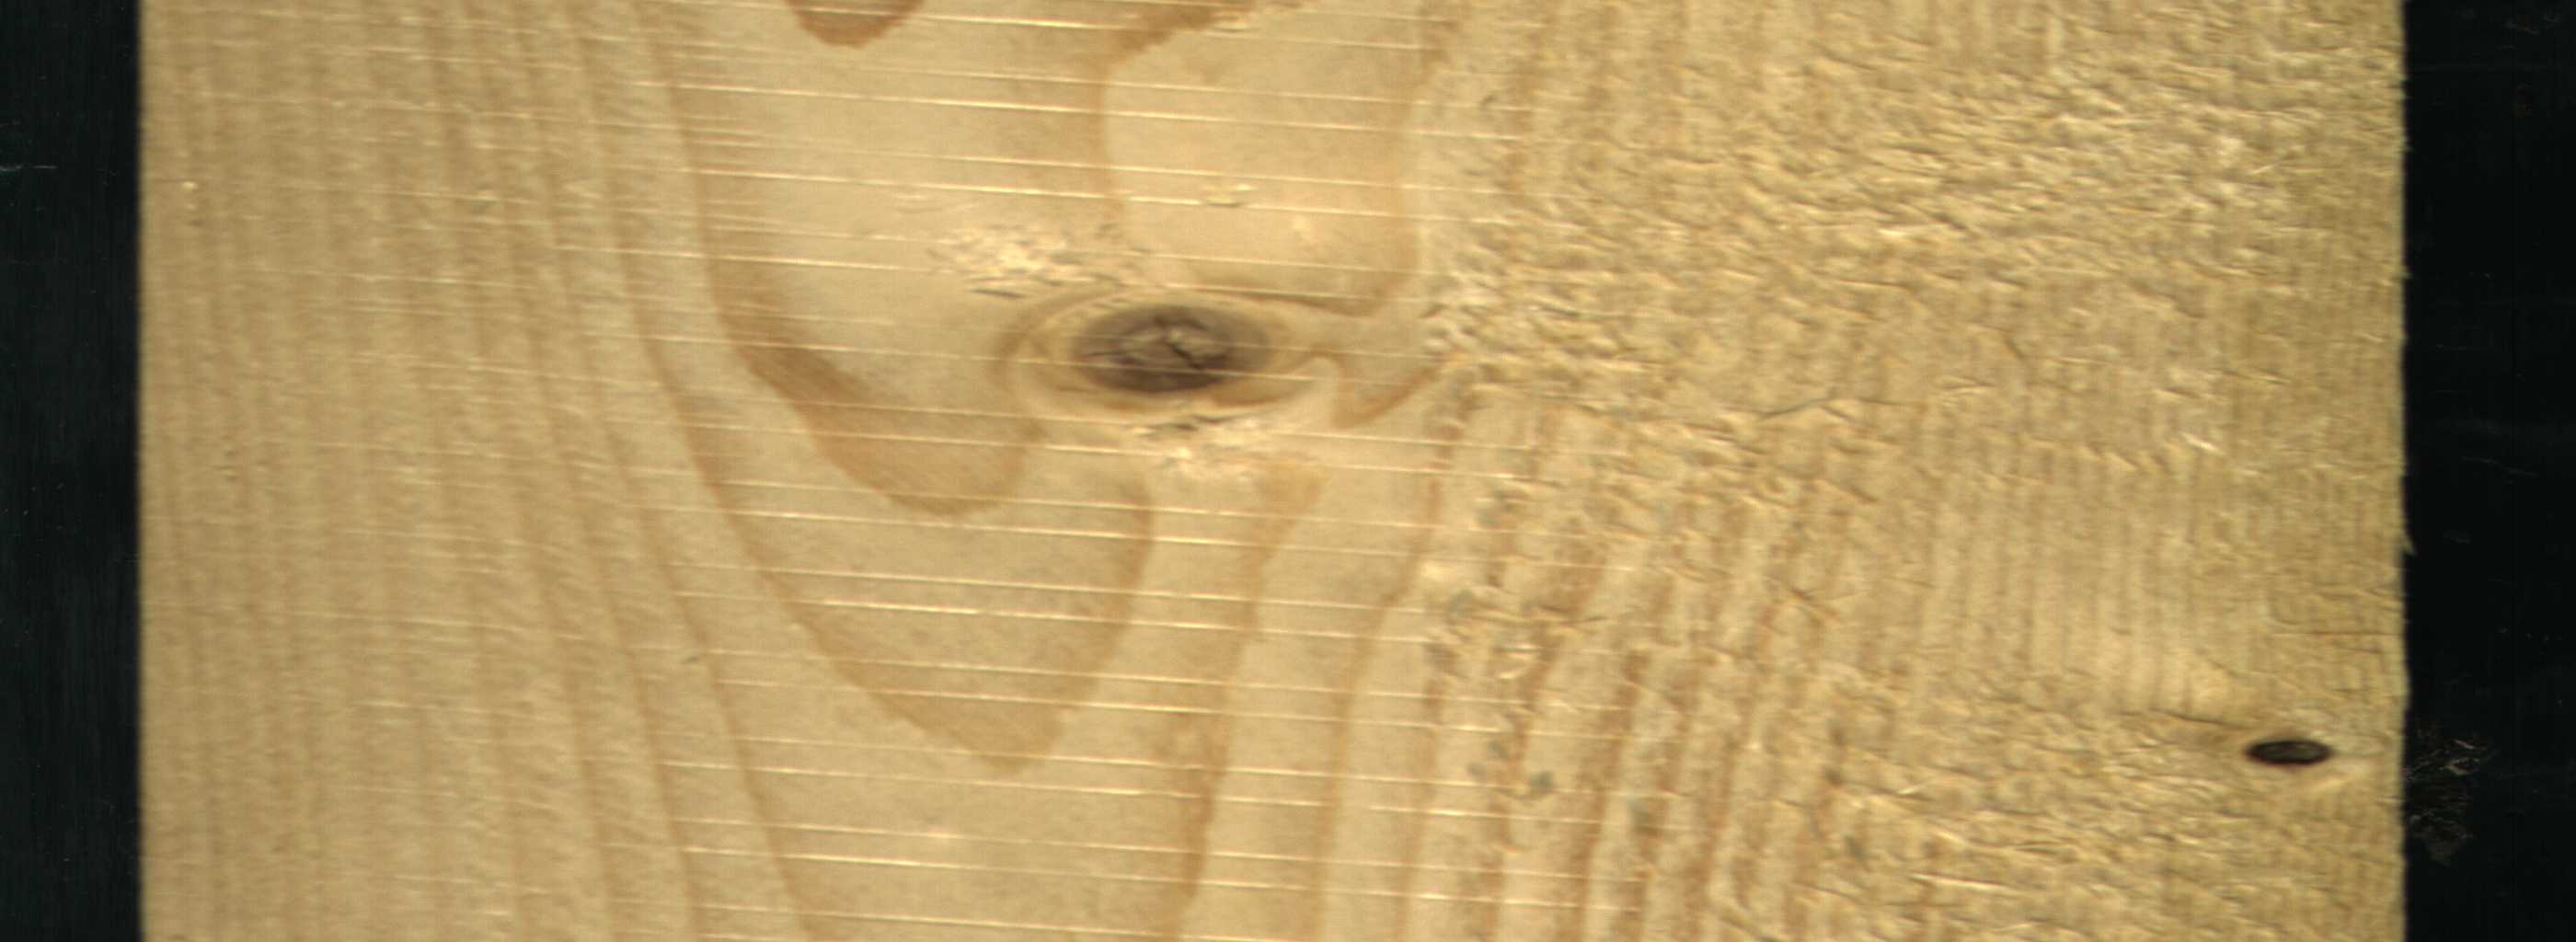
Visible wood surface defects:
Dead_Knot
Live_Knot